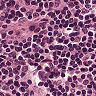
Metastatic tissue present: no